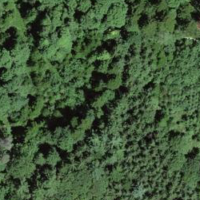
EUNIS habitat code: 41
Species observed at this site:
Veronica montana